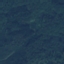
Land use / land cover class: Forest